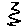
Label: zigzag